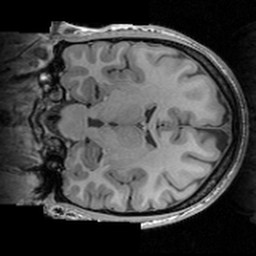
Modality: T1w
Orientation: coronal
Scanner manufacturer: siemens
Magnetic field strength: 3 T
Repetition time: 1.63 s
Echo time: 0.00311 s